Field crop: tomato
Growth stage: 1
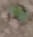
Species: solanum